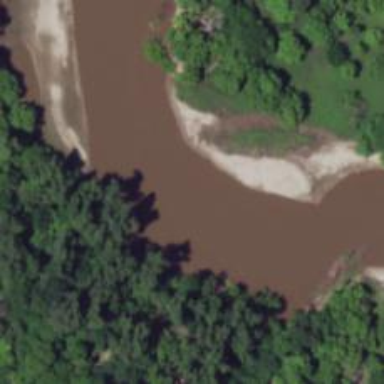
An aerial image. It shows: Beautiful view of river.